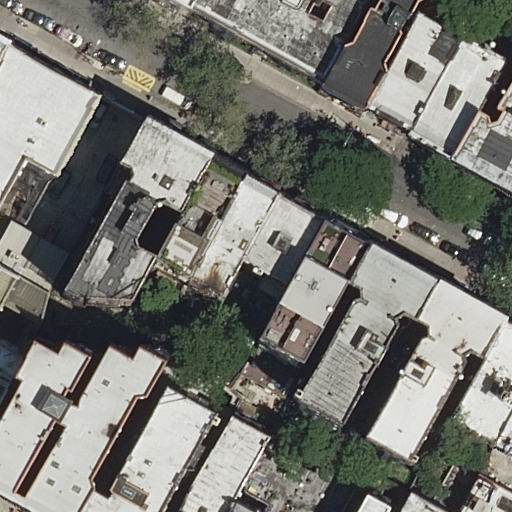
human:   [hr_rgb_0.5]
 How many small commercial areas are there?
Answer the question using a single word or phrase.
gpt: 0

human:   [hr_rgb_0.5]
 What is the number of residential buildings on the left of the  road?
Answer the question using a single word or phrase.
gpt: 12

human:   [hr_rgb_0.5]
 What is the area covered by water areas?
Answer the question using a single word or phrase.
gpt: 0m2

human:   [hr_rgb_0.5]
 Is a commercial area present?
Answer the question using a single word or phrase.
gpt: no

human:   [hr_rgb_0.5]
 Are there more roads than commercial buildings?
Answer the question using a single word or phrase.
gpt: yes

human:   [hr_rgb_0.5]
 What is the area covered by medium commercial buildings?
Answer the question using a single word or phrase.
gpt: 0m2

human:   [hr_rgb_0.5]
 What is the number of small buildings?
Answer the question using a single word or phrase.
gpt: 3

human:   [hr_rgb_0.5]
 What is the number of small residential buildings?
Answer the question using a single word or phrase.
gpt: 3

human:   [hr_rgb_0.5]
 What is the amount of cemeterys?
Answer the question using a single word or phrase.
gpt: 0

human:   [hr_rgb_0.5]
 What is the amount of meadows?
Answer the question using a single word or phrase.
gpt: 0

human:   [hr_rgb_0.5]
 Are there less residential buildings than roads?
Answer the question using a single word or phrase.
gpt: no

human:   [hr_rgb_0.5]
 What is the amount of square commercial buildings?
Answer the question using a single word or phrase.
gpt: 0

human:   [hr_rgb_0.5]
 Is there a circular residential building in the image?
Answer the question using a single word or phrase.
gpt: no

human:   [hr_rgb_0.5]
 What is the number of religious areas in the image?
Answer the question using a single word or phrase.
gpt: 0

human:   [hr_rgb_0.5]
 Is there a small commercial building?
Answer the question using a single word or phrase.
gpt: no

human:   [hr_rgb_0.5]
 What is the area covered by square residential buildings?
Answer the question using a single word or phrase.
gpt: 0m2

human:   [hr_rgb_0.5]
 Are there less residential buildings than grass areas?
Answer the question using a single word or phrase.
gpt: no

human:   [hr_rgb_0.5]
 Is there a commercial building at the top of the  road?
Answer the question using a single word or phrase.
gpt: no

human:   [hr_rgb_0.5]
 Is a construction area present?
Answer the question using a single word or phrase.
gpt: no

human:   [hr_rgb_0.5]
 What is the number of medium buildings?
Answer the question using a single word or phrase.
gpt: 24

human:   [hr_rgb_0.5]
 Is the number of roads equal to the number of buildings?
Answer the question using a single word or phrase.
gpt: no

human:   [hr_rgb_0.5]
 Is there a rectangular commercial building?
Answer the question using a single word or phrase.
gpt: no

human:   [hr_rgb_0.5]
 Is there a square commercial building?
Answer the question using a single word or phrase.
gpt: no

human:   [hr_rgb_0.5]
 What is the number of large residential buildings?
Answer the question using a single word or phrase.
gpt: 1

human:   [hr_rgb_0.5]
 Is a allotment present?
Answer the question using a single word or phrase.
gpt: no

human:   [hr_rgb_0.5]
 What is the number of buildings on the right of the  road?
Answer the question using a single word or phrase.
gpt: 10

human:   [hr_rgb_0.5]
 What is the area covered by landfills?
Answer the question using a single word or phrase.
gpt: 0m2

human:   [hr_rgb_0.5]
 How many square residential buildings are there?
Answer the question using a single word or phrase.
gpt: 0

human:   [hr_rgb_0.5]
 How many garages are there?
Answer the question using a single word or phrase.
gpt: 0

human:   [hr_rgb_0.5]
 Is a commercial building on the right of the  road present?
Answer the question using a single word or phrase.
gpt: no

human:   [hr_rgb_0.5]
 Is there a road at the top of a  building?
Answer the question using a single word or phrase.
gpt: yes

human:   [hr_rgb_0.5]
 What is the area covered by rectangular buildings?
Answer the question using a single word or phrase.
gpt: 2660m2

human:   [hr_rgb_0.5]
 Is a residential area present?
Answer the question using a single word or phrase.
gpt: no

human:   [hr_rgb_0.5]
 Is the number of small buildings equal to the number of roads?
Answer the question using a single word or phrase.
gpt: no

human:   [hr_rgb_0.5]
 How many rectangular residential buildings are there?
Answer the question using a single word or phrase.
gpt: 14

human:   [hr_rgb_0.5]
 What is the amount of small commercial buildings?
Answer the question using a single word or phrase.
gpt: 0